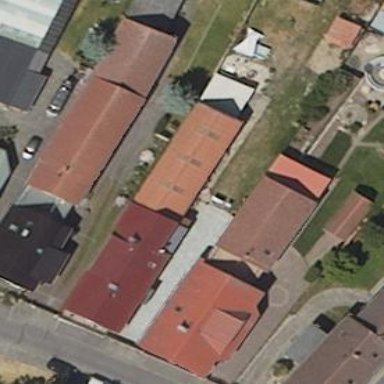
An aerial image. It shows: Shed building.